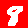
Digit: 8